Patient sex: M
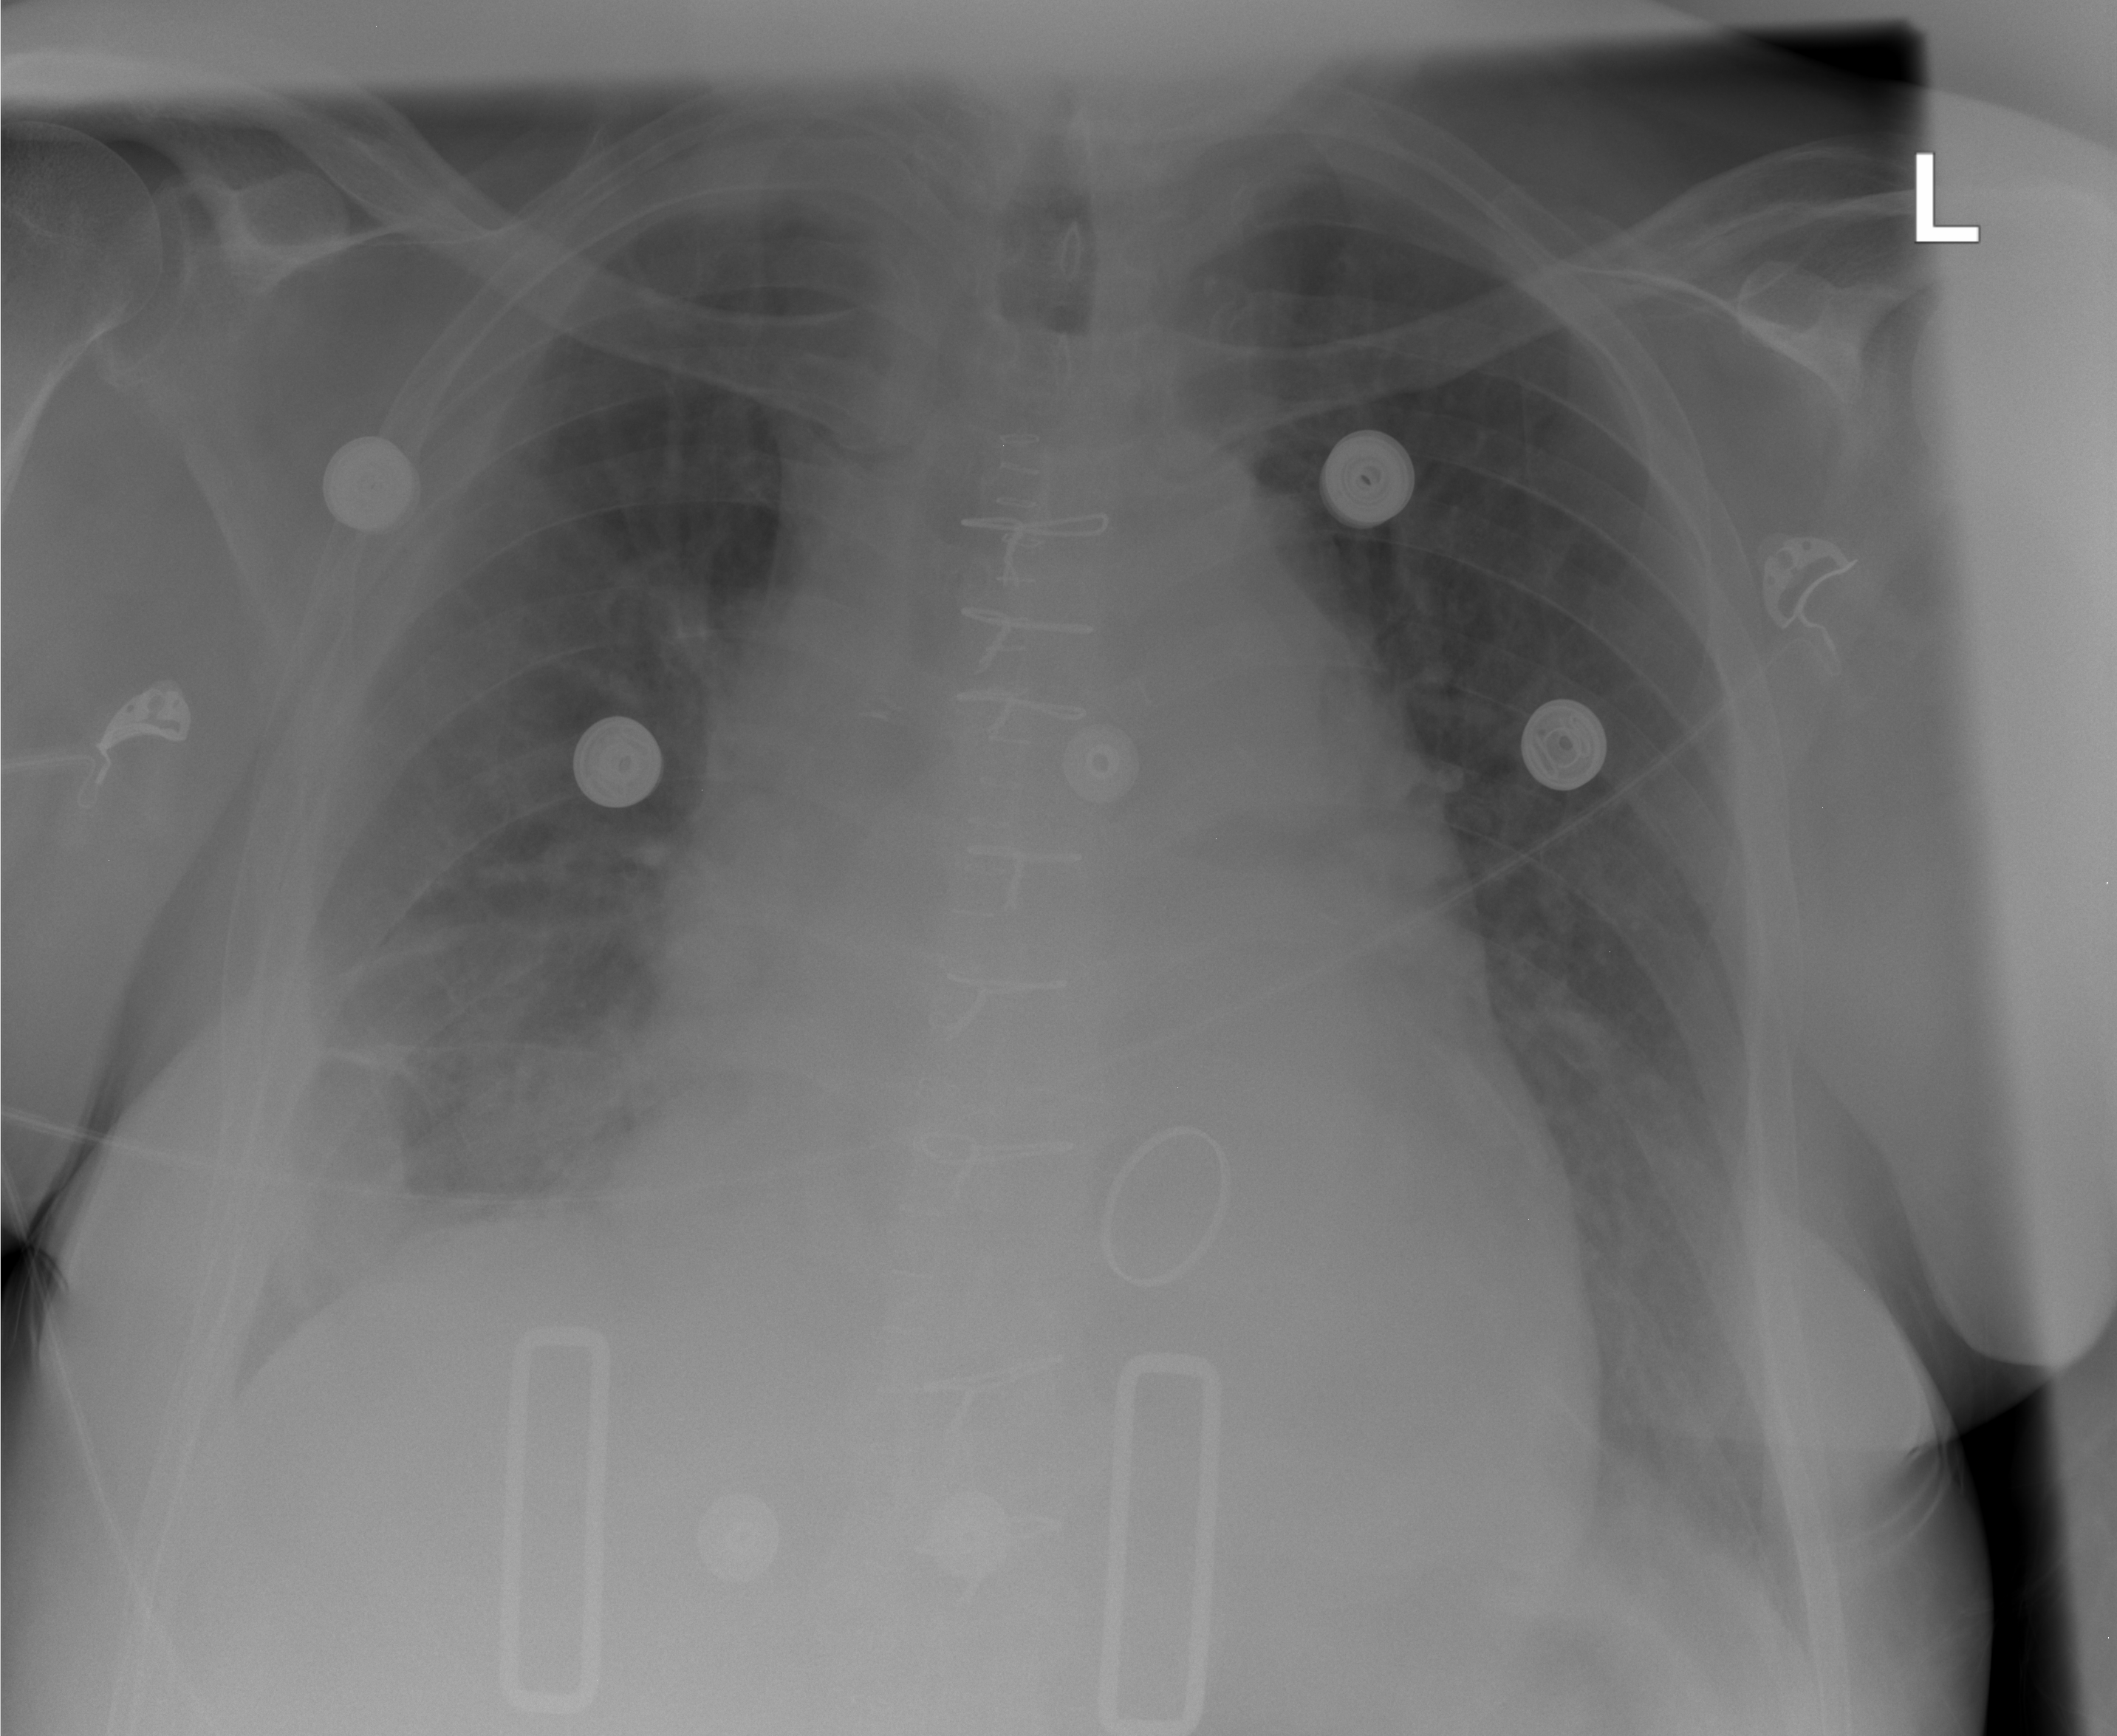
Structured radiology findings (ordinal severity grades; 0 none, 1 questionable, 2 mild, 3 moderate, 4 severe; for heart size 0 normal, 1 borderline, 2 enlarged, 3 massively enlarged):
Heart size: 3
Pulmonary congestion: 0
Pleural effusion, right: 0
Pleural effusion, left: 0
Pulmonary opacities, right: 2
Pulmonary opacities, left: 2
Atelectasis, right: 2
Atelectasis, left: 1